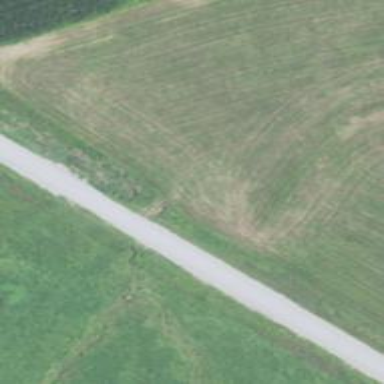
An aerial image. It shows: Culvert tunnel.